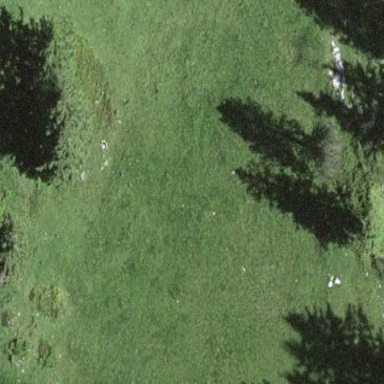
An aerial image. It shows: Picturesque grassland.